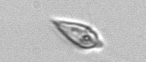
Label: Oxytoxum